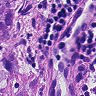
Metastatic tissue present: no